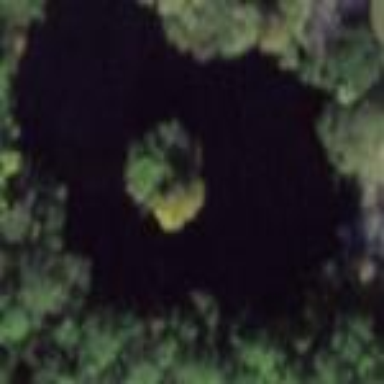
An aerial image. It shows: Peaceful pond surrounded by nature.